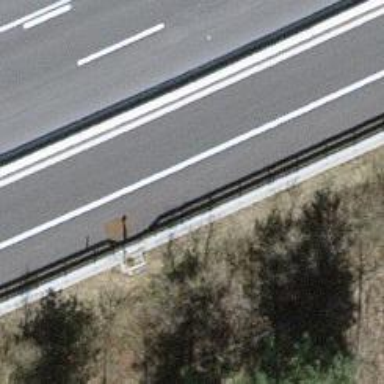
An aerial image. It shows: Trunk highway.